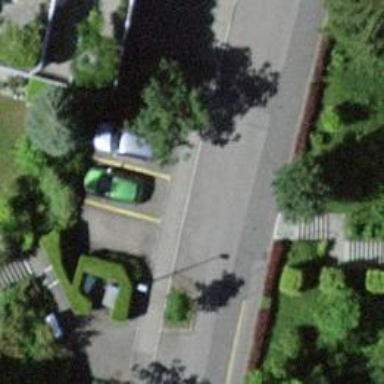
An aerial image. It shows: Street side parking area.